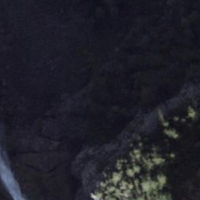
EUNIS habitat code: 48
Species observed at this site:
Parnassia palustris
Allium victorialis